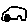
Label: car